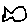
Label: fish